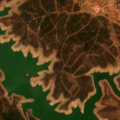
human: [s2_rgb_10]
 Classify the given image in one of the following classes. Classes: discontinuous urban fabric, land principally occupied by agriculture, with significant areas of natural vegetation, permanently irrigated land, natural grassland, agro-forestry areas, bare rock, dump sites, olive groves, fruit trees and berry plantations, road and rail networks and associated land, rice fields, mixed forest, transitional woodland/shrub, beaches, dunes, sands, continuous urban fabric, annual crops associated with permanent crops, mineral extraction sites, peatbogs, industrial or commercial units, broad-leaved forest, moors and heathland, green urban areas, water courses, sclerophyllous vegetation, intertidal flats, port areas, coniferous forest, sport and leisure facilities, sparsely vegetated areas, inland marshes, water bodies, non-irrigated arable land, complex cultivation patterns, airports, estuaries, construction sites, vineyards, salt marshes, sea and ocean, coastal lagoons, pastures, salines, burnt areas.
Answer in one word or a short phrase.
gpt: agro-forestry areas, broad-leaved forest, transitional woodland/shrub, water bodies